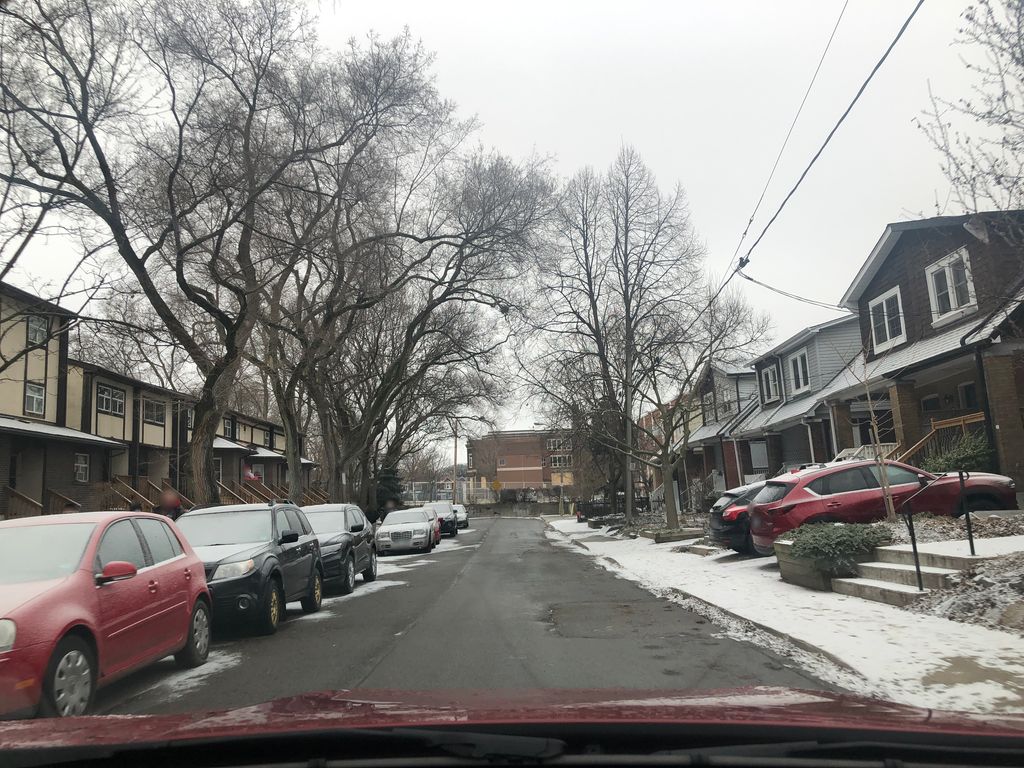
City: toronto